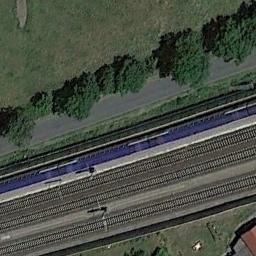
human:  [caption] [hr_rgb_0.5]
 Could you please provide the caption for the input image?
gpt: The railway is next to some trees and grass .

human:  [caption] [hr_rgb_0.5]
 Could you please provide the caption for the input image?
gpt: Many trees are beside the railway .

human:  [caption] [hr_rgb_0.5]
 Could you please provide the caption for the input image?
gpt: One side of the railway, there are lush trees  And the other side, there are many buildings .

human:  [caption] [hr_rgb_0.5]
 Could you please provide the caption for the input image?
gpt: These railways go through the green area and a purple train is on one railway .

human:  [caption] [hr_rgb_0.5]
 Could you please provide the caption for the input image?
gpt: There are some green trees beside the railway with a blue train .